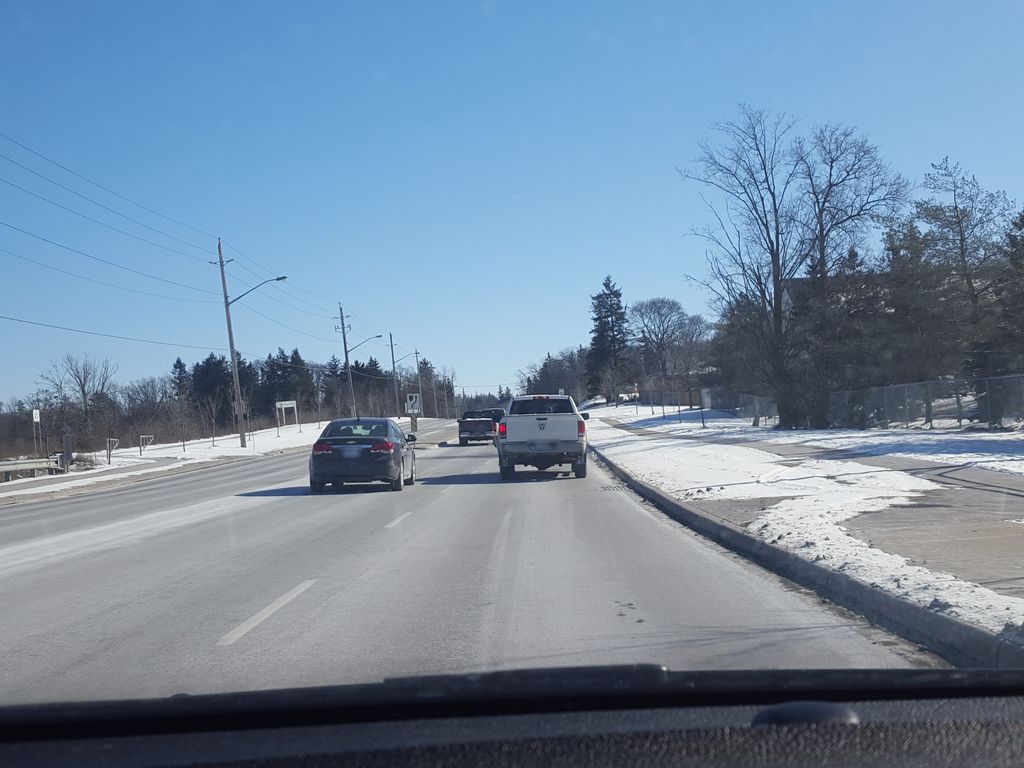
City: kitchener-waterloo